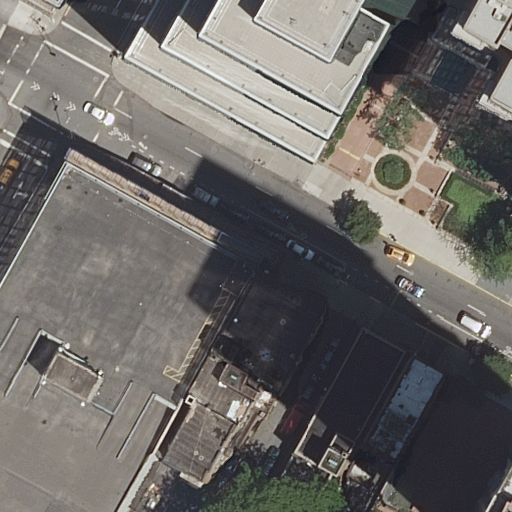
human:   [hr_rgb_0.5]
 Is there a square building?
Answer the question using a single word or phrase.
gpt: no

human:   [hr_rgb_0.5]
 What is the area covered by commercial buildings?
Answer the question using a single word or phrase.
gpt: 0m2

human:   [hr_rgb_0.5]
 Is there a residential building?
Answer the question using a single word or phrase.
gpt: yes

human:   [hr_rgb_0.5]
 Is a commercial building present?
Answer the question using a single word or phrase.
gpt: no

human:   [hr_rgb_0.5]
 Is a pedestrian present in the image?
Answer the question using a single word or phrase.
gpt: yes

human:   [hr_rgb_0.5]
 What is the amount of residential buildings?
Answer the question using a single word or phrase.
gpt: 6

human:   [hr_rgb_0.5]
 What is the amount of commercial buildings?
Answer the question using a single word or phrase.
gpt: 0

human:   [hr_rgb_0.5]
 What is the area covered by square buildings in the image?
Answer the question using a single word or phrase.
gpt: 0m2

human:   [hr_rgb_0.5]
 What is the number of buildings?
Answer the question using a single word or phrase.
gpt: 7

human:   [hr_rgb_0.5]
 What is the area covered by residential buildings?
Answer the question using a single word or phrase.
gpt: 4614m2

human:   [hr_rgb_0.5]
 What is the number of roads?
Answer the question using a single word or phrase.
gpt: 4

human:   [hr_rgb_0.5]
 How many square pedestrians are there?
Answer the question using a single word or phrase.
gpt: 0

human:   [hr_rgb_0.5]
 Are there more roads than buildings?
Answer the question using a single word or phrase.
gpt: no

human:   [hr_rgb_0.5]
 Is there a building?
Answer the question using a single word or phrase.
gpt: yes

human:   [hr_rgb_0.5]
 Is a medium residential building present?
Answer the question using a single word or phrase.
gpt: yes

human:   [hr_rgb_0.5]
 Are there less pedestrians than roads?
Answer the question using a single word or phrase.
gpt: yes

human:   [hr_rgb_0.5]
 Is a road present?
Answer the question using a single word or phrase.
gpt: yes

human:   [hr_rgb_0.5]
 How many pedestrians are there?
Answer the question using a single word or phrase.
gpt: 1

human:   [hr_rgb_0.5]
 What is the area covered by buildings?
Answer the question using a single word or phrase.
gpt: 4954m2

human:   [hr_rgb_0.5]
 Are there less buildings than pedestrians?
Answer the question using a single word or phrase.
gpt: no

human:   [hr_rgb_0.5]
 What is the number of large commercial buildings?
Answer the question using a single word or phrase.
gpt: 0

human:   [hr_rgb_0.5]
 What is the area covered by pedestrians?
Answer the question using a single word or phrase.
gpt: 513m2

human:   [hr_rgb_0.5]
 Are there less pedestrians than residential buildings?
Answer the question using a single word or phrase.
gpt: yes

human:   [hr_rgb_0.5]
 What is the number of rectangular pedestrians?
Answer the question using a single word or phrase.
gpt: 0

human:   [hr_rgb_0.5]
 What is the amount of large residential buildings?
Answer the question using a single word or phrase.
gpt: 3

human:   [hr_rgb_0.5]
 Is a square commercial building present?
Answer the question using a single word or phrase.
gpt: no

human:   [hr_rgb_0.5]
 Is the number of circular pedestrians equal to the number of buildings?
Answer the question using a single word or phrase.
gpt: no

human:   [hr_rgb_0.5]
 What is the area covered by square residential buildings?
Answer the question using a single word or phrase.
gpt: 0m2

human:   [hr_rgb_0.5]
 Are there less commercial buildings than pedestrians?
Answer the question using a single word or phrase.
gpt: yes

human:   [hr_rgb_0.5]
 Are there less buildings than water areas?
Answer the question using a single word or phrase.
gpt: no

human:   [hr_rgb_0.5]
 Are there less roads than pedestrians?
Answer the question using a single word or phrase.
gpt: no

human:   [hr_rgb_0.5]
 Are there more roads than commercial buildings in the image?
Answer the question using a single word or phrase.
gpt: yes

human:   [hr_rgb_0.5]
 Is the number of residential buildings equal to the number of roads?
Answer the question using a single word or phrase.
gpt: no

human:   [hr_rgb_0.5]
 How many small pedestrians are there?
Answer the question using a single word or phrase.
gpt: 0

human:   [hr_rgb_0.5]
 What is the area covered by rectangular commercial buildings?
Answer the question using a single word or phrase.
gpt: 0m2

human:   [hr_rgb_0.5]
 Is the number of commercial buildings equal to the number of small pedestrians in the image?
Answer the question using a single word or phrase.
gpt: yes

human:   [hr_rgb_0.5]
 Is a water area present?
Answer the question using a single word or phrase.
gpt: no

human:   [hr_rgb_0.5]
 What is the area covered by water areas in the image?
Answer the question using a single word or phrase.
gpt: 0m2

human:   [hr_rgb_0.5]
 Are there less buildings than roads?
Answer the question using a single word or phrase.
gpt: no

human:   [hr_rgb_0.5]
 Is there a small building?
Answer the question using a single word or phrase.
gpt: yes

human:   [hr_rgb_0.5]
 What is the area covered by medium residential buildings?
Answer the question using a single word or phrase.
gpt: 362m2

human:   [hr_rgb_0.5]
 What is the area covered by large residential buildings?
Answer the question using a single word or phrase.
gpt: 4231m2

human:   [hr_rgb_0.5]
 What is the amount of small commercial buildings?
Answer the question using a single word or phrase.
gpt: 0

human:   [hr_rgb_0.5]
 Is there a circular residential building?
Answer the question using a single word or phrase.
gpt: no

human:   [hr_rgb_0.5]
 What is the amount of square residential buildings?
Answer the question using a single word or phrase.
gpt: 0

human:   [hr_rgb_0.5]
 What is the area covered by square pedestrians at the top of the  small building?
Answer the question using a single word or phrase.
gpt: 0m2

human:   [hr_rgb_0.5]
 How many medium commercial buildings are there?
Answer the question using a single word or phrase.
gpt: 0

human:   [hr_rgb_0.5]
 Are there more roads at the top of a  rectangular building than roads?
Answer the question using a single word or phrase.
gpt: no

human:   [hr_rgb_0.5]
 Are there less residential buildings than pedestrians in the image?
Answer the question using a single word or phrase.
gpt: no

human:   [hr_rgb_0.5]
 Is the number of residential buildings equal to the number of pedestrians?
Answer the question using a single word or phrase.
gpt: no

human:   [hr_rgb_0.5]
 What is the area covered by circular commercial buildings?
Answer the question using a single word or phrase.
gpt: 0m2

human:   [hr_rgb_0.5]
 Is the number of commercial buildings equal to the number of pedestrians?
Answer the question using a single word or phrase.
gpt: no

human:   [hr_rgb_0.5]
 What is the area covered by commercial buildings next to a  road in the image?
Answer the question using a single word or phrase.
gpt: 0m2

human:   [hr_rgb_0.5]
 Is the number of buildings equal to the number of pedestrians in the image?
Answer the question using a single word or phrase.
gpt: no

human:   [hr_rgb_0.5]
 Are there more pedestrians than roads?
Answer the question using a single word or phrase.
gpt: no

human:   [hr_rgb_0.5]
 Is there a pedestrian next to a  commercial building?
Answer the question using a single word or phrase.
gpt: no

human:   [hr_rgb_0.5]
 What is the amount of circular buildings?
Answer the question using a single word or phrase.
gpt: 0

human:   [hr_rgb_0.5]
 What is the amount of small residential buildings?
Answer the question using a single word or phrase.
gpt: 1

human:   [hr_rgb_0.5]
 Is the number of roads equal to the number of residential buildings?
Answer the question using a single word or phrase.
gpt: no

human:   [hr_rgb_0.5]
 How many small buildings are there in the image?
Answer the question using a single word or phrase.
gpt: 1

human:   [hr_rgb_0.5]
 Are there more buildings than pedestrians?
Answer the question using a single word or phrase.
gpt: yes

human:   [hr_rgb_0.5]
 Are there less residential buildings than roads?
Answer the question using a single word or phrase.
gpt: no

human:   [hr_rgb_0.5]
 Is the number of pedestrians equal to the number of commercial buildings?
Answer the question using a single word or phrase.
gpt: no

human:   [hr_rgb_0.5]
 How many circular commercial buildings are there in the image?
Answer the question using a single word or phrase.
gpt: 0